Question: I use VS2010 and C# to build a desktop application. This application has one form with a huge task which takes a lot of time to complete. When this form is initialized it works perfectly, except it shows on the title bar, like the picture shows:

After completing all tasks, it shows the desired output. Why is this message shown, and how do I prevent it?
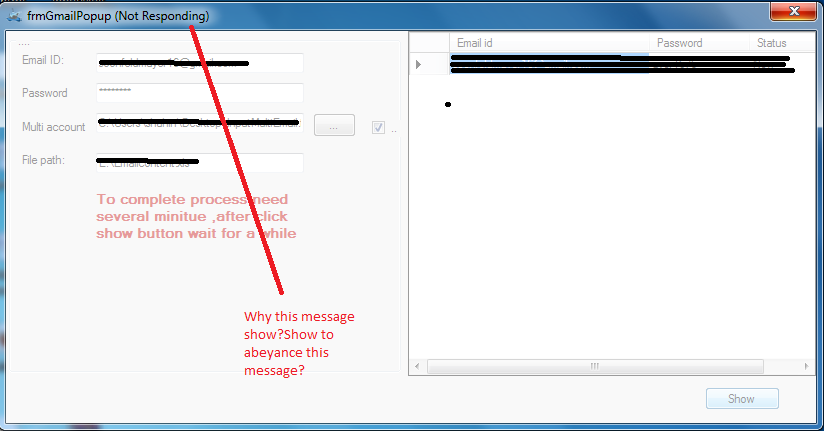
Answer: You need to use a BackgroundWorker so that the time consuming task will run in a separate thread asynchronously. That will allow Windows multitasking to make the UI responsive. You should use a wait cursor or some other visual indicator to let the user know that your application is busy.
From MSDN <URL>
> The BackgroundWorker class allows you to run an operation on a separate, dedicated thread. Time-consuming operations like downloads and database transactions can cause your user interface (UI) to seem as though it has stopped responding while they are running. When you want a responsive UI and you are faced with long delays associated with such operations, the BackgroundWorker class provides a convenient solution.To execute a time-consuming operation in the background, create a BackgroundWorker and listen for events that report the progress of your operation and signal when your operation is finished. You can create the BackgroundWorker programmatically or you can drag it onto your form from the Components tab of the Toolbox. If you create the BackgroundWorker in the Windows Forms Designer, it will appear in the Component Tray, and its properties will be displayed in the Properties window.To set up for a background operation, add an event handler for the DoWork event. Call your time-consuming operation in this event handler. To start the operation, call RunWorkerAsync. To receive notifications of progress updates, handle the ProgressChanged event. To receive a notification when the operation is completed, handle the RunWorkerCompleted event.